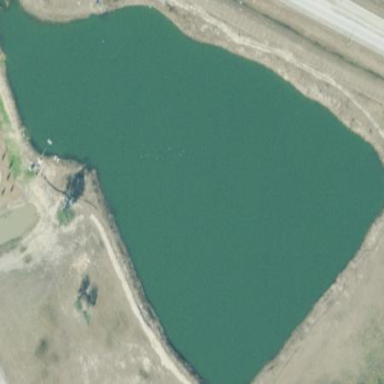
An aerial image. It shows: Serene lake.